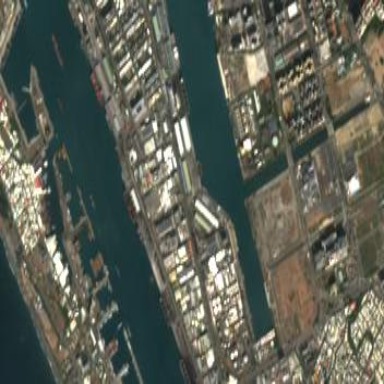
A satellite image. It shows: Industrial area.